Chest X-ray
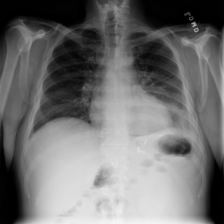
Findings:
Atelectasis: positive
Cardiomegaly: negative
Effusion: negative
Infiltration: positive
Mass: positive
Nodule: negative
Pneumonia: negative
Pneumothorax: negative
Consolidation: negative
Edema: negative
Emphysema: negative
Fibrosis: negative
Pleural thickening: negative
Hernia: negative